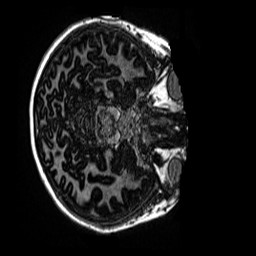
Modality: MP2RAGE
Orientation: axial
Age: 11
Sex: female
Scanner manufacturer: siemens
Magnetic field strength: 3 T
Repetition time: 4 s
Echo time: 0.00299 s